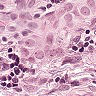
Metastatic tissue present: yes